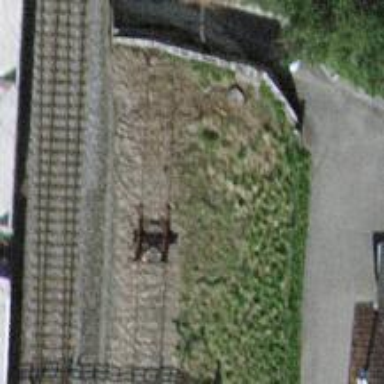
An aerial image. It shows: Railway buffer stop.